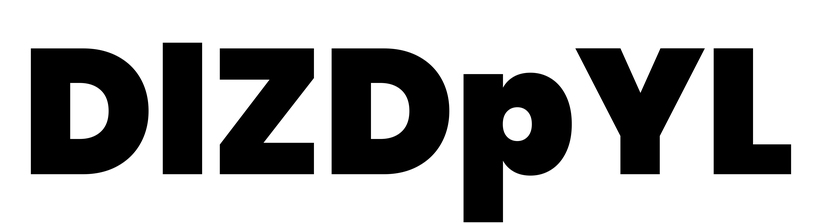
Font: Poppins-Black